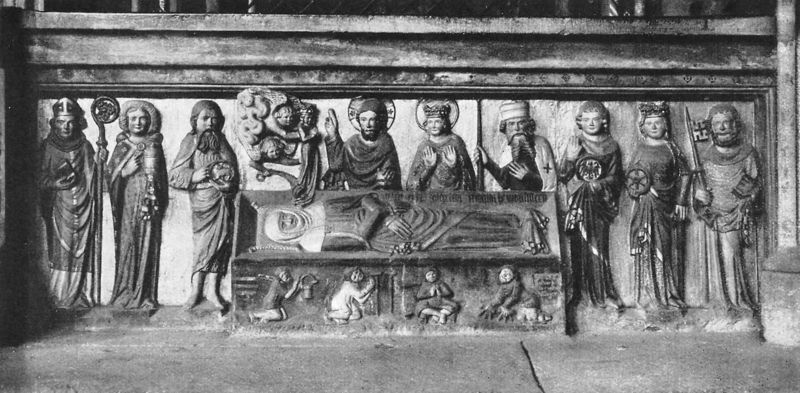
Titel: Mausoleum der hl. Elisabeth
Standort: Marburg, Elisabethkirche (EU - D - H)
Schlagwörter: adler, hand, mann, frau, grau, männer, schwarz, bart, leiche, stein, tod, tot, gewand, krone, stock, engel, relief, stab, figuren, bischof, bishop, church, crown, hands, hat, king, könig, men, people, pope, sword, white, women, black, funeral, group, lady, old, robe, woman, picture, foto, fotografie, kreuz, religion, schwarzweiß, schwert, tote, nonne, wappen, heiligenschein, sarg, wood, grab, leichnam, angel, man, death, sash, königin, heilige, black and white, frame, beard, eagle, saint, sculpture, wings, dead, human, ancient, arms, rectangle, jesus, tumba, art, finger, apostel, god, baby, fresco, china, mary, christianity, saints, stick, pray, staff, lay, priests, wheel, middle ages, geschworene, banner, halo, catholic, tomb, kneel, emblem, burial, deas, coffin, mourners, nun, last supper, habit, carve, sward, 12 disciples, the mortuary